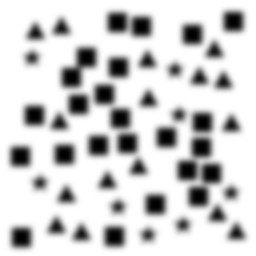
Squares: 24
Triangles: 16
Stars: 8
Total shapes: 48